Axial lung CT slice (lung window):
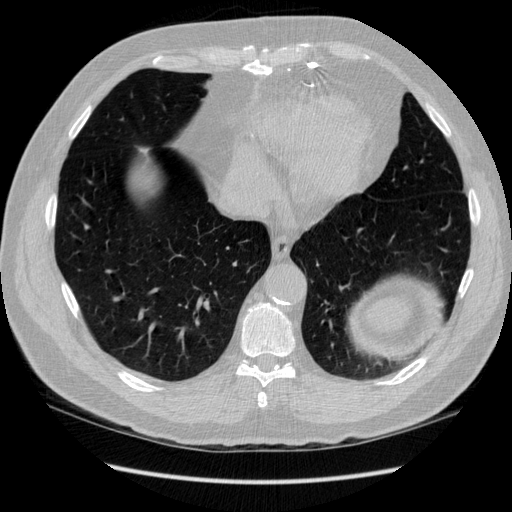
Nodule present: no